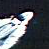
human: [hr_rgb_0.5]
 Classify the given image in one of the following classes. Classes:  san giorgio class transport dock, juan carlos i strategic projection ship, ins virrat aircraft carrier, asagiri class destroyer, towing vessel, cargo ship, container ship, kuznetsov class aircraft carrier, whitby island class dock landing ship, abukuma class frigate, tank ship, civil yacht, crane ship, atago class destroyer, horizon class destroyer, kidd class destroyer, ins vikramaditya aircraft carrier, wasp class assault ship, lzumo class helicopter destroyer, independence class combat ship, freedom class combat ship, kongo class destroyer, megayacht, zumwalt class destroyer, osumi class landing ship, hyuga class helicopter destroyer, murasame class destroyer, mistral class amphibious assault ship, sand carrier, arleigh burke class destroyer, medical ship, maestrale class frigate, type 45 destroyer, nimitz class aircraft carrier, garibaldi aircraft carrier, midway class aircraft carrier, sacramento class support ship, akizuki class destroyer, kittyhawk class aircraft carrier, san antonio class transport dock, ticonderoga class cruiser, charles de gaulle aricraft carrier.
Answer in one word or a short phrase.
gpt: Civil yacht